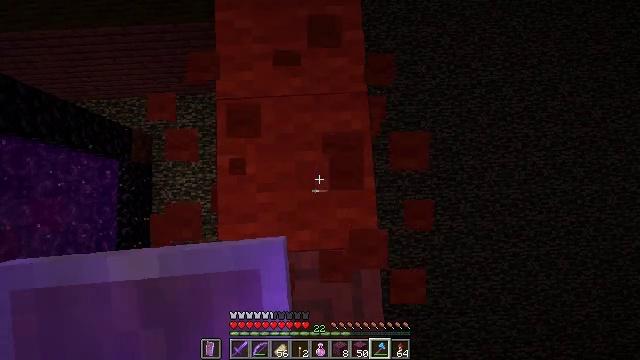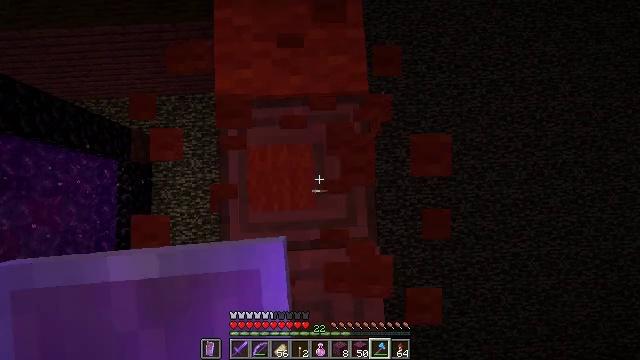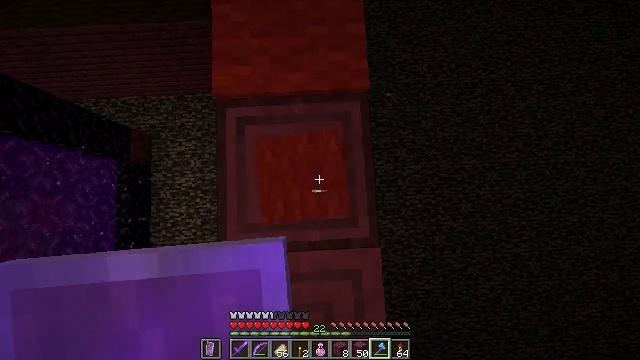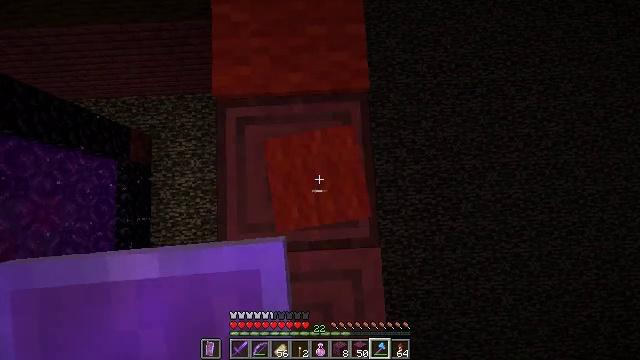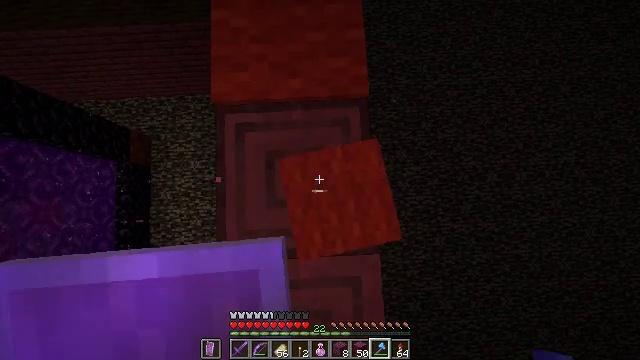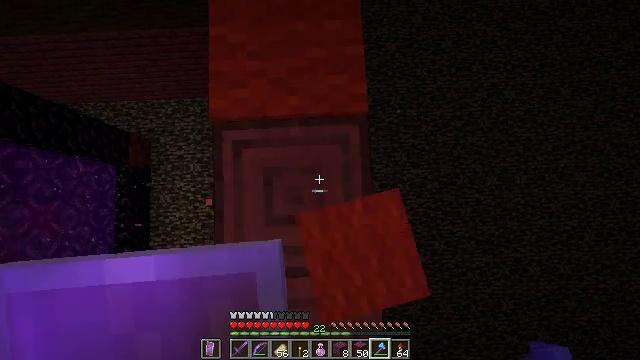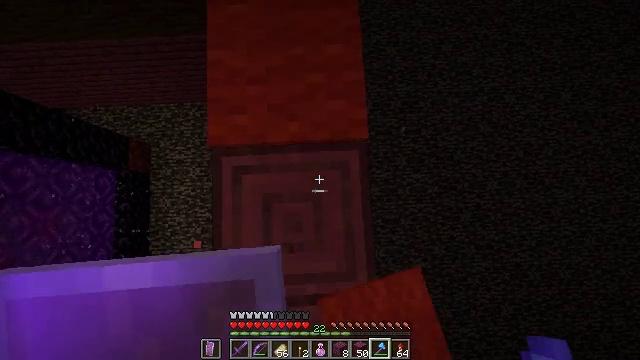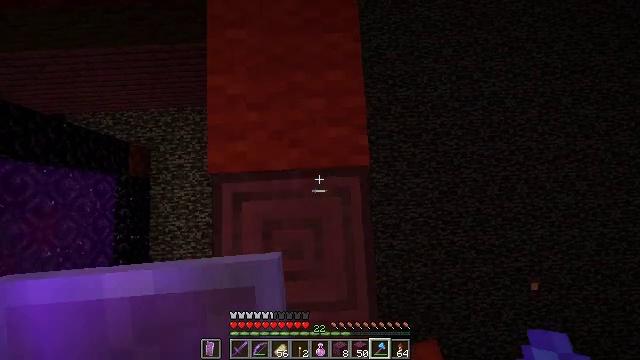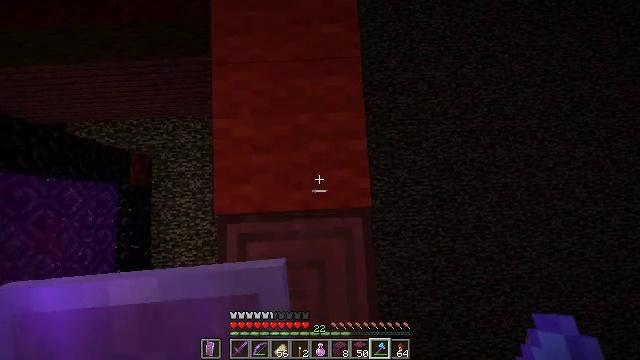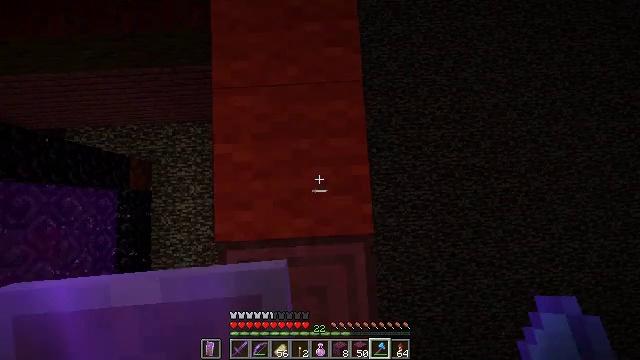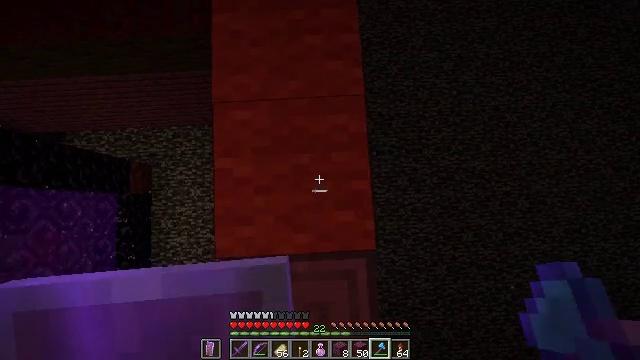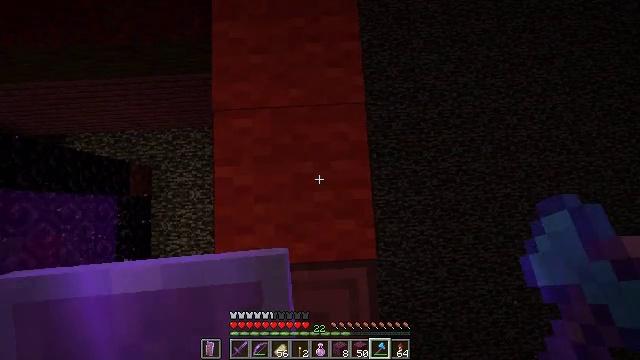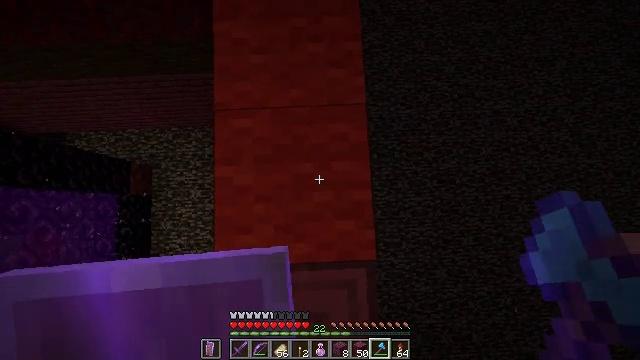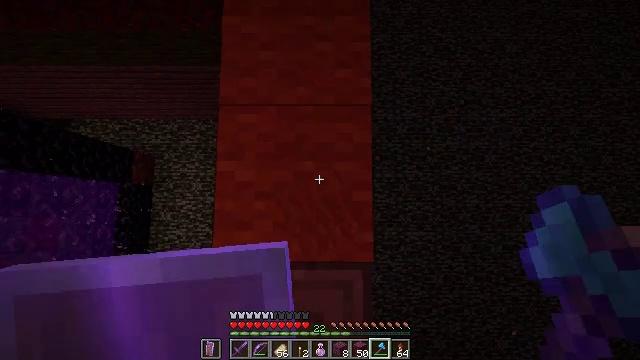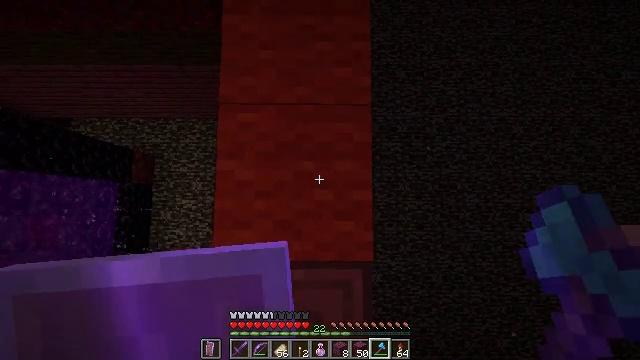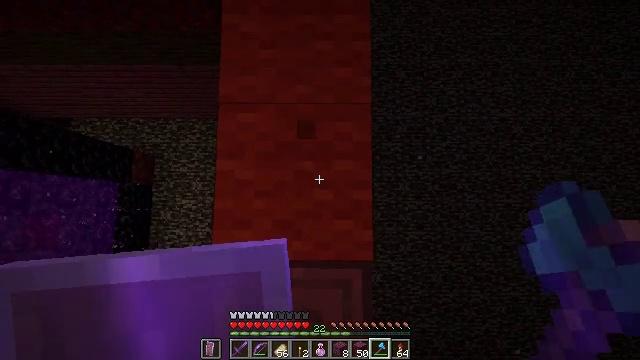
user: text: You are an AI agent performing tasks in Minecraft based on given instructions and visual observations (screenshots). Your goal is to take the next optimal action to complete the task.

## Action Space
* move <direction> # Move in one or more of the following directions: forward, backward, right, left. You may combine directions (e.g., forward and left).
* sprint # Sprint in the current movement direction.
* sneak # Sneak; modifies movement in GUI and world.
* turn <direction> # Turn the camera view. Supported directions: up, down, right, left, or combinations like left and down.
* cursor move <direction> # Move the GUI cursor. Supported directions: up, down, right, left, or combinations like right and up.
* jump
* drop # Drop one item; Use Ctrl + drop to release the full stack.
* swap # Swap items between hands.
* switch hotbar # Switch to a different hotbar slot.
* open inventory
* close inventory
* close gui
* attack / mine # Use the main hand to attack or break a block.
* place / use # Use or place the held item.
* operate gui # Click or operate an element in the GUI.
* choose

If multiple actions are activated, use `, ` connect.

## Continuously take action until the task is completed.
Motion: motion action
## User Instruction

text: Attack the red carpet to pick it up.
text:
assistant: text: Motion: no_op
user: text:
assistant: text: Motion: no_op
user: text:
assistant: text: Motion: no_op
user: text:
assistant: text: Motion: move forward
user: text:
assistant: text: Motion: move forward
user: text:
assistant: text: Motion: move forward
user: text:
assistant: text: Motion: move forward
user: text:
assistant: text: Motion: move forward
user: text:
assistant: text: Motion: no_op
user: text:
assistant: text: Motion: no_op
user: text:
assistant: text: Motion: no_op
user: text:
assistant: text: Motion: no_op
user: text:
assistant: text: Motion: turn left
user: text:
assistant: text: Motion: no_op
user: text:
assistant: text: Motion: attack / mine
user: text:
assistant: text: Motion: attack / mine
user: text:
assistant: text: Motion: attack / mine
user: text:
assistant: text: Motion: attack / mine
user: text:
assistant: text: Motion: no_op
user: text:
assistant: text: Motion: no_op
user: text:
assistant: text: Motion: attack / mine
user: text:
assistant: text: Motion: attack / mine
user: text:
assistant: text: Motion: attack / mine
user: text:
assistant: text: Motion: attack / mine
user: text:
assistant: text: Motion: no_op
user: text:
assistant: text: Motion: no_op
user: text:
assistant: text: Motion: no_op
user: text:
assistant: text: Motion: no_op
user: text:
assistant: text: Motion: no_op
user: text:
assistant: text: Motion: no_op